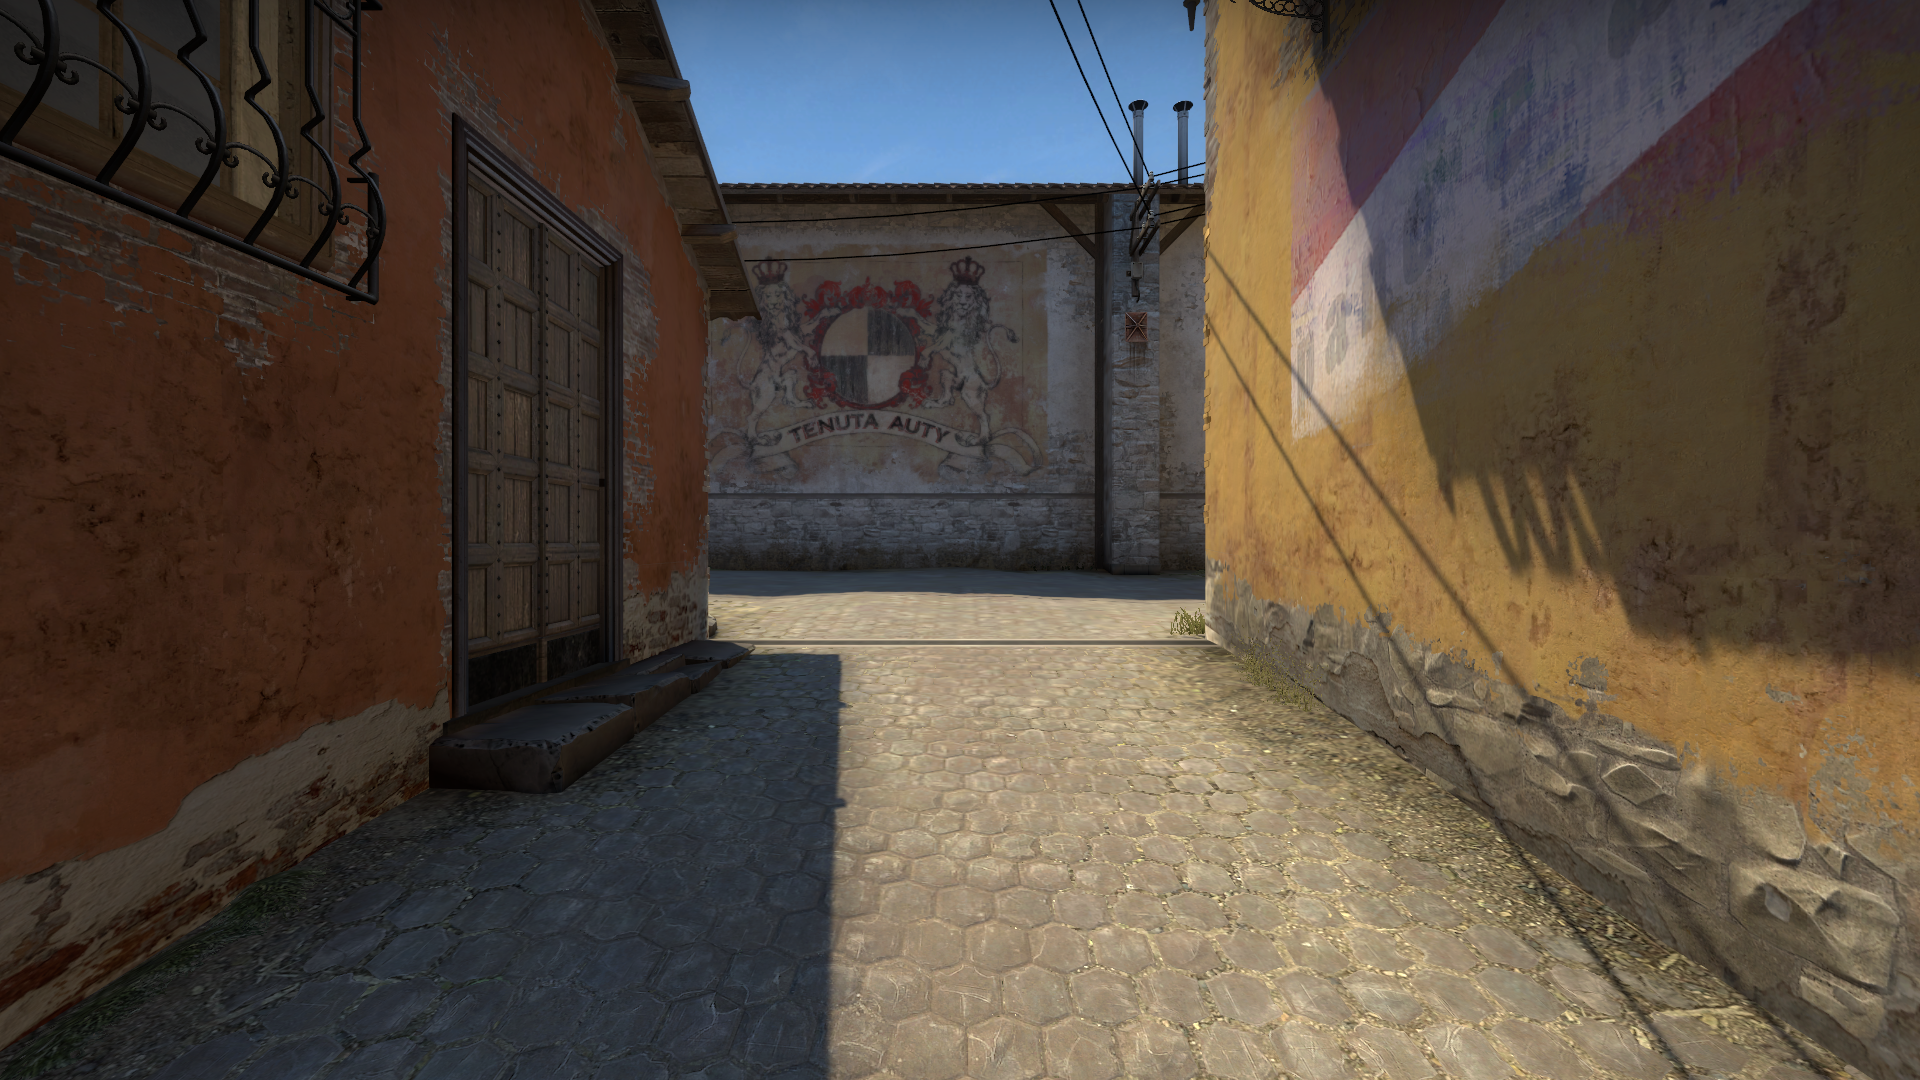
Map: de_inferno